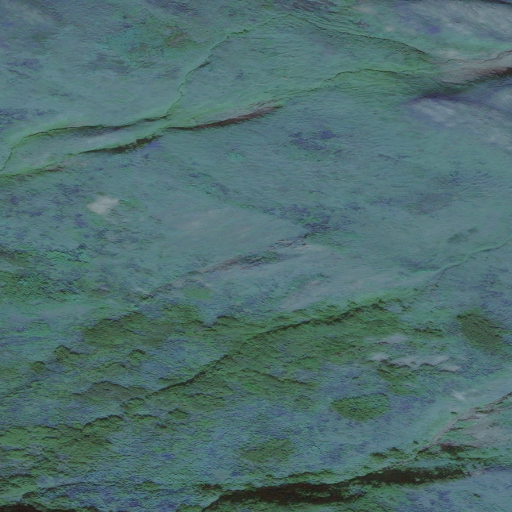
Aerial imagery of island in Alaska named Kodiak Island containing only unknown